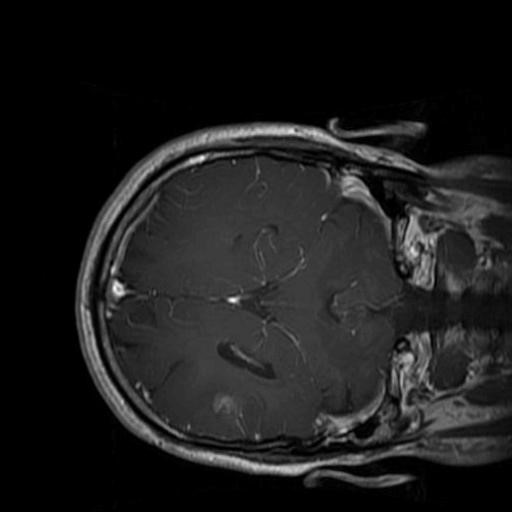
Label: brain_glioma